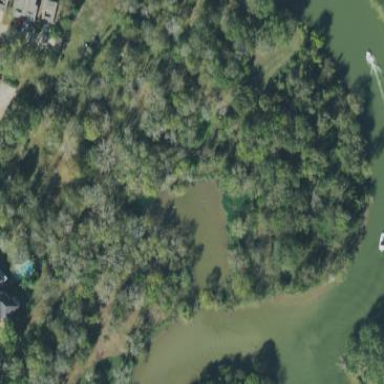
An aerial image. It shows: Serene pond surrounded by nature.